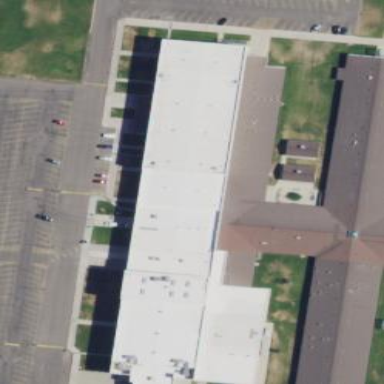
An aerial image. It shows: School building.